Question: I'm trying to obtain a confidence interval on an exponential fit to some 'x,y' data (available <URL>. Here's the MWE I have to find the best exponential fit to the data:
'''
from pylab import *
from scipy.optimize import curve_fit
# Read data.
x, y = np.loadtxt('exponential_data.dat', unpack=True)
def func(x, a, b, c):
'''Exponential 3-param function.'''
return a * np.exp(b * x) + c
# Find best fit.
popt, pcov = curve_fit(func, x, y)
print popt
# Plot data and best fit curve.
scatter(x, y)
x = linspace(11, 23, 100)
plot(x, func(x, *popt), c='r')
show()
'''
which produces:

How can I obtain the 95% (or some other value) confidence interval on this fit preferably using either pure 'python', 'numpy' or 'scipy' (which are the packages I already have installed)?
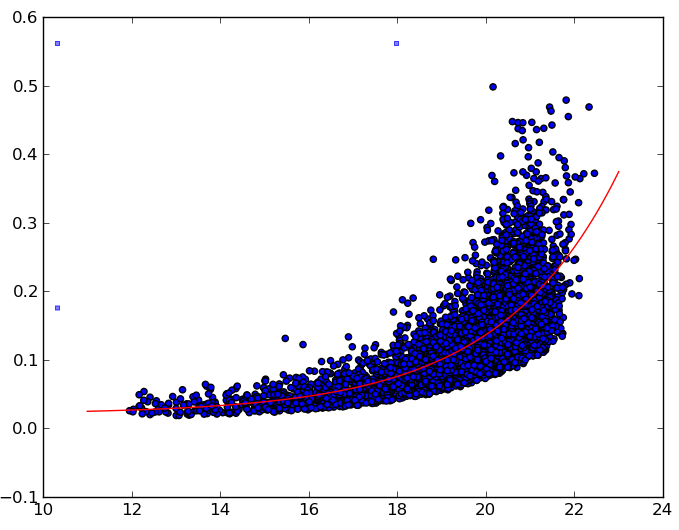
Answer: Gabriel's <URL> is incorrect. Here in red the 95% confidence band for his data as calculated by GraphPad Prism:
<URL>
Background: the "confidence interval of a fitted curve" is typically called . For a 95% confidence band, one can be 95% confident that it contains the true curve. (This is different from , shown above in gray. Prediction bands are about future data points. For more details, see, e.g., this <URL>
In Python, <URL> can calculate the confidence band for non-linear least squares. Here for Gabriel's example:
'''
from pylab import *
from kapteyn import kmpfit
x, y = np.loadtxt('_exp_fit.txt', unpack=True)
def model(p, x):
a, b, c = p
return a*np.exp(b*x)+c
f = kmpfit.simplefit(model, [.1, .1, .1], x, y)
print f.params
# confidence band
a, b, c = f.params
dfdp = [np.exp(b*x), a*x*np.exp(b*x), 1]
yhat, upper, lower = f.confidence_band(x, dfdp, 0.95, model)
scatter(x, y, marker='.', s=10, color='#0000ba')
ix = np.argsort(x)
for i, l in enumerate((upper, lower, yhat)):
plot(x[ix], l[ix], c='g' if i == 2 else 'r', lw=2)
show()
'''
The 'dfdp' are the partial derivatives f/p of the model f = a*e^(b*x) + c with respect to each parameter p (i.e., a, b, and c). For background, see the <URL>
Finally, the Python plot matches the Prism one:
<URL>